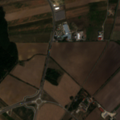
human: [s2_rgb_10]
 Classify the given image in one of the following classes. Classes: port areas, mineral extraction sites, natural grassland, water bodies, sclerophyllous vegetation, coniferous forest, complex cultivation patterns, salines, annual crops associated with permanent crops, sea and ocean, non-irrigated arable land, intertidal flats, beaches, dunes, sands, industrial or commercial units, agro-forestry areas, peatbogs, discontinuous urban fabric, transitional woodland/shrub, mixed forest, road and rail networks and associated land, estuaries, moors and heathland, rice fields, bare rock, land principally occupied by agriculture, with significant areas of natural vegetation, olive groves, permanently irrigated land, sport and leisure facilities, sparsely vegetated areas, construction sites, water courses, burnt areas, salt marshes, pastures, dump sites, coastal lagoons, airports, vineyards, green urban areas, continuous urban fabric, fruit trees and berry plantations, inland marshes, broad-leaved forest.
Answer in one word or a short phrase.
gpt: road and rail networks and associated land, non-irrigated arable land, vineyards, broad-leaved forest